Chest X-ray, PA view. Patient: 66 years old, sex F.
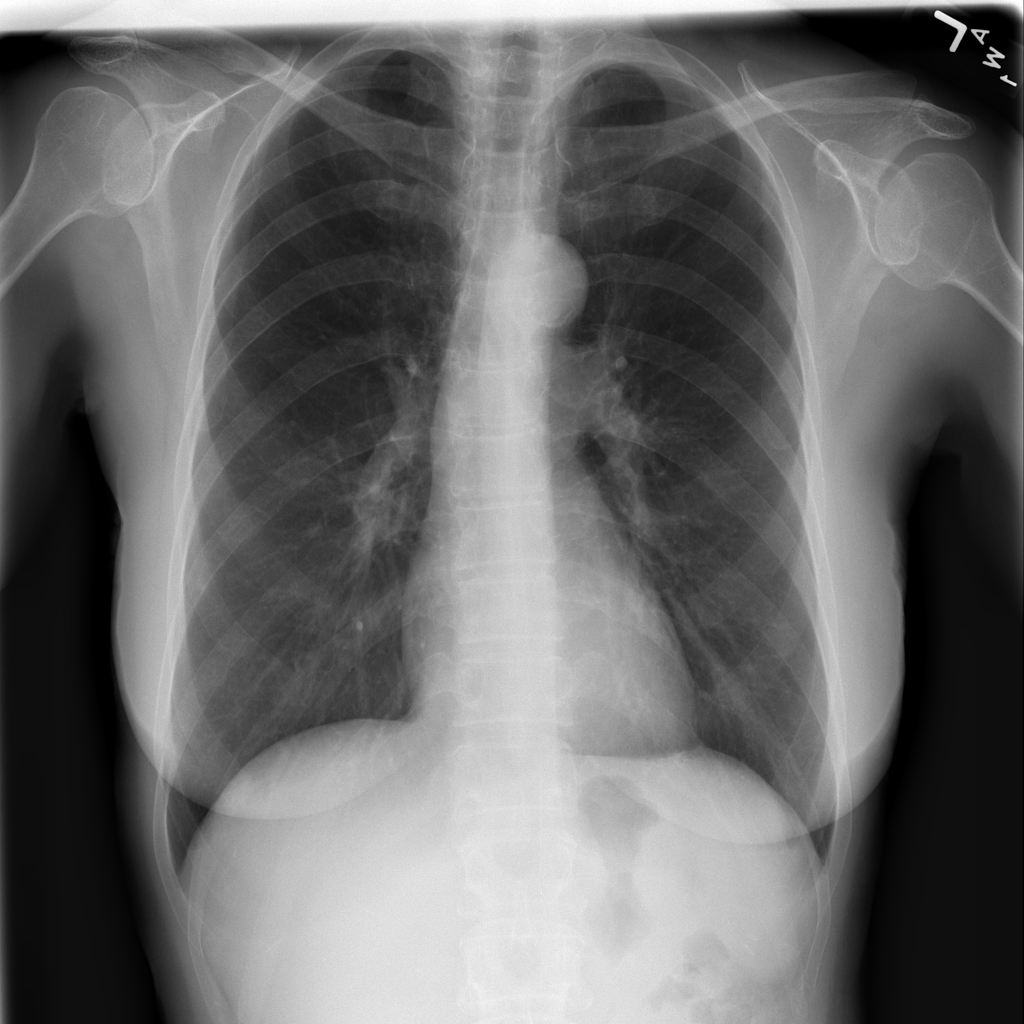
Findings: No Finding